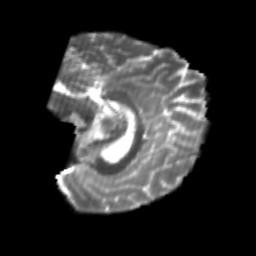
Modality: T2w
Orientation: sagittal
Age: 22
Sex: male
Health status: healthy
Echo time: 0.074 s